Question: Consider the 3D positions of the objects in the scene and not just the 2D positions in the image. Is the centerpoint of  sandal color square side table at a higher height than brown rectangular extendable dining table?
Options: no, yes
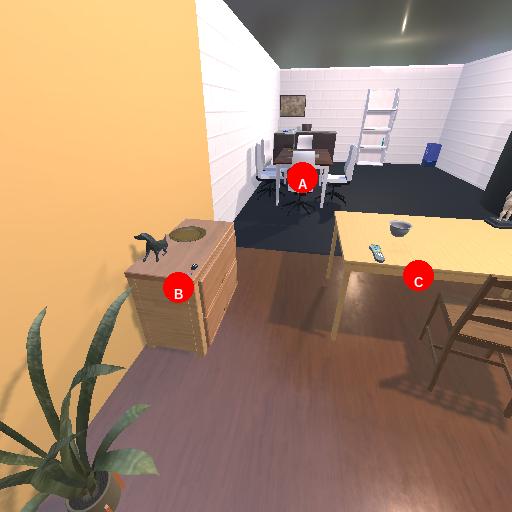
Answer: no